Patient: sex M, age 69
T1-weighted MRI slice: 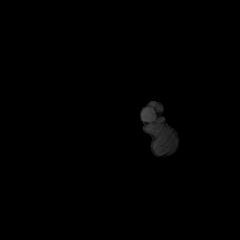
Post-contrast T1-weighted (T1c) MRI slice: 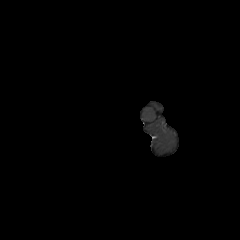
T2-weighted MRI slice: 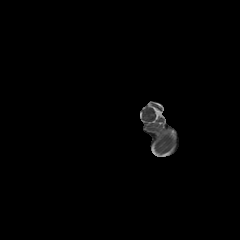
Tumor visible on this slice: no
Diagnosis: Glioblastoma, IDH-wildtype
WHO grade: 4